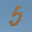
Label: 5